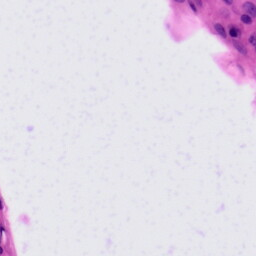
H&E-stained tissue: Tonsil